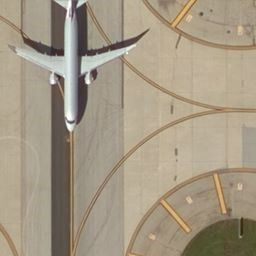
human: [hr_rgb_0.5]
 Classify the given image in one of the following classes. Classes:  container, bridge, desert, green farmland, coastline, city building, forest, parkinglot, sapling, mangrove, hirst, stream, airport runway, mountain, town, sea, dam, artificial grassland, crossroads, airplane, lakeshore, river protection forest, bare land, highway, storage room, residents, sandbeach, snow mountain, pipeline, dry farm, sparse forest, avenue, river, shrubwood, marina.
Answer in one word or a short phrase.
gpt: airplane